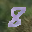
Label: 8